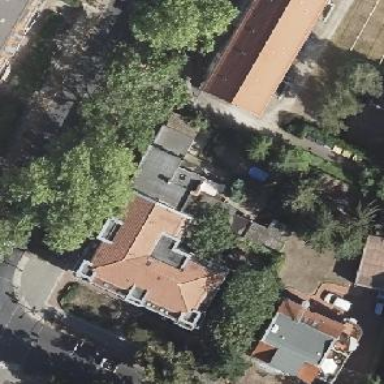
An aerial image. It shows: Skillion roof apartments building.